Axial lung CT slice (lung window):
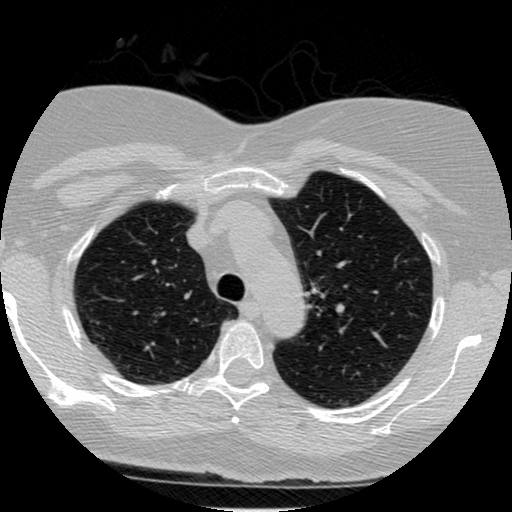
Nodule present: no